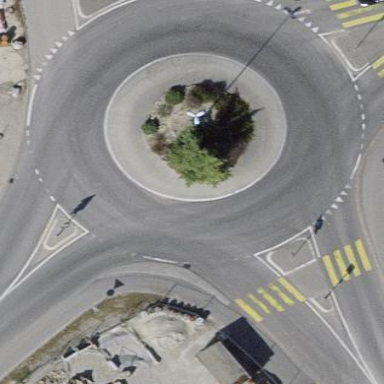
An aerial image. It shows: Residential road with roundabout.